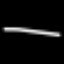
Label: line